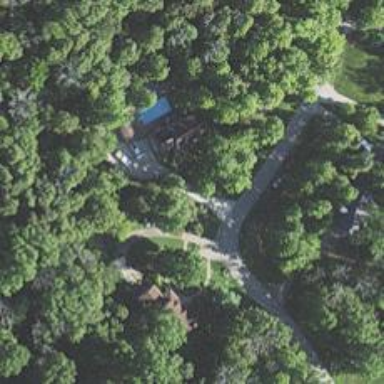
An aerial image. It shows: Driveway.